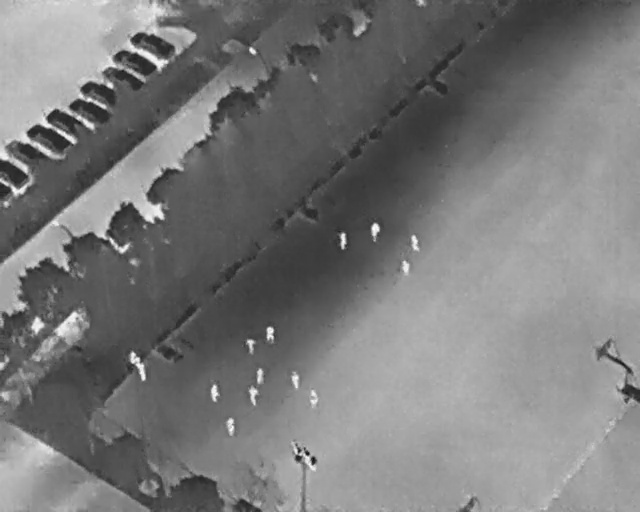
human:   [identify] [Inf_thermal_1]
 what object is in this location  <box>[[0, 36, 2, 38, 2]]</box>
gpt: <ref>1 small car at the left</ref>